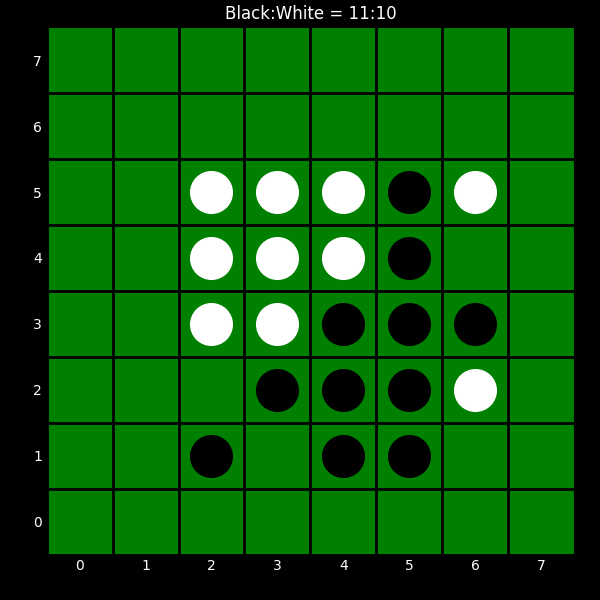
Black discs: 11
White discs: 10